Question: Ok relatively simple question here. I just want to display the autosaves/revisions on my Edit Post page so my client can alternate between old autosaves etc.
Any ideas how i turn this on ?
Thanks!!!
**** EDIT: ANSWERED
On Edit Post page i simply clicked at the top "Screen Options" to show the Post Revisions Module. I didn't realise how simple it was!

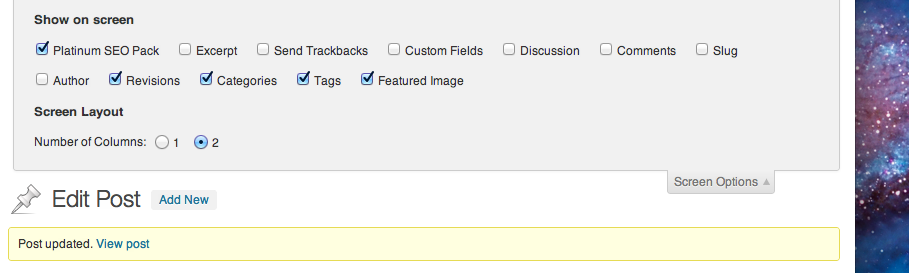
Answer: After a short while i was able to fix the issue. Simply see the Edit i made to the question itself. thanks!